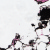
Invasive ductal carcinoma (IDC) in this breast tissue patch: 0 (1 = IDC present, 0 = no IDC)